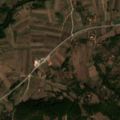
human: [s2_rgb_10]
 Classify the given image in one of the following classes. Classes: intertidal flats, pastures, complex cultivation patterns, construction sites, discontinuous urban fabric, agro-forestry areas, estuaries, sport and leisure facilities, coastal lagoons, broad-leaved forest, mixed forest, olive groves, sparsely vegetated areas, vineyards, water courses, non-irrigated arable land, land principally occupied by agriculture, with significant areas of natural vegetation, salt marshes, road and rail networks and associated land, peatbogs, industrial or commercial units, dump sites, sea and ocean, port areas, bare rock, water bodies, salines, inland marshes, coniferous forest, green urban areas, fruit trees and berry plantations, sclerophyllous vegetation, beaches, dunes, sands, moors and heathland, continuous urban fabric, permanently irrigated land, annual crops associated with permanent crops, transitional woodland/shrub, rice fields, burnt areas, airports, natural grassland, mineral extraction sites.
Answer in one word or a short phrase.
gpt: complex cultivation patterns, land principally occupied by agriculture, with significant areas of natural vegetation, broad-leaved forest